Question: How to make child "#mark" element to appears "-10px left" inside a div with "overflow-y:hidden " property
Example here: <URL>
Tooking off the overflow-y makes visible the "mark" element -10px to left.

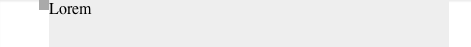
Answer: You can do that by adding a padding to the scroll, using the background-color on the content instead (looks like that is what matters for you), then the absolute div can be visible on the padding, and will follow the scroll.
'''
#scrollable{
padding-left: 10px; /* padding goes here */
/*background-color:#eee;*/
width:400px;
height:300px;
overflow-y:scroll;
margin-left:50px;
position:relative;
}
#content{
background-color:#eee; /* background color goes here */
height:1900px;
width:100%;
}
#mark{
position:absolute;
width:10px;
height:10px;
background-color:#aaa;
left: 0; /* the position of the absoute element */
}
'''
Example:
<URL>